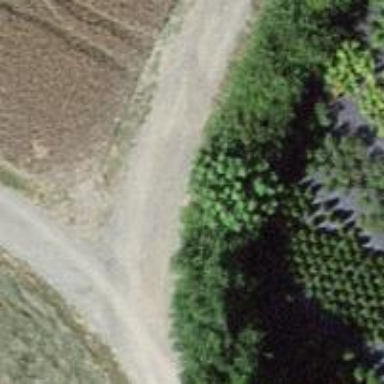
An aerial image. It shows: Hedge acting as barrier.